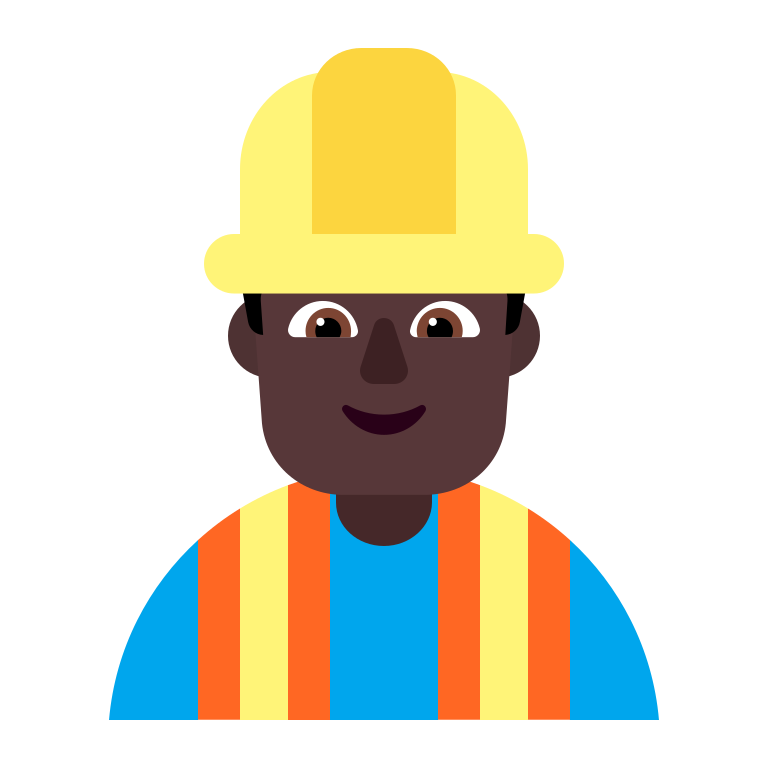
man construction worker flat dark